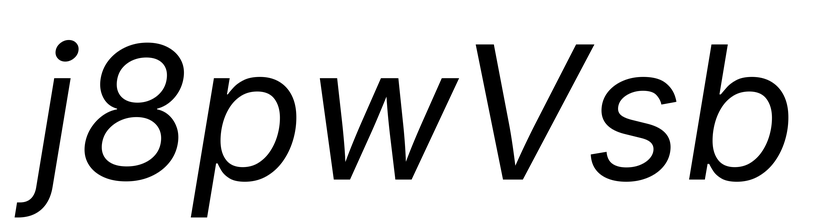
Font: Inter-Italic_Italic